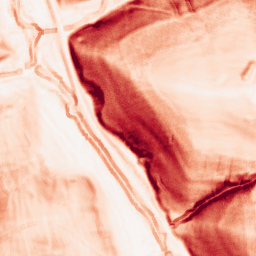
Category: morphological
Decomposition family: morphological_gradient
Decomposition parameters: size: 5
shape: square
Upsampling method: fft_zeropad
Upsampling parameters: scale: 4
Upsampling scale: 4